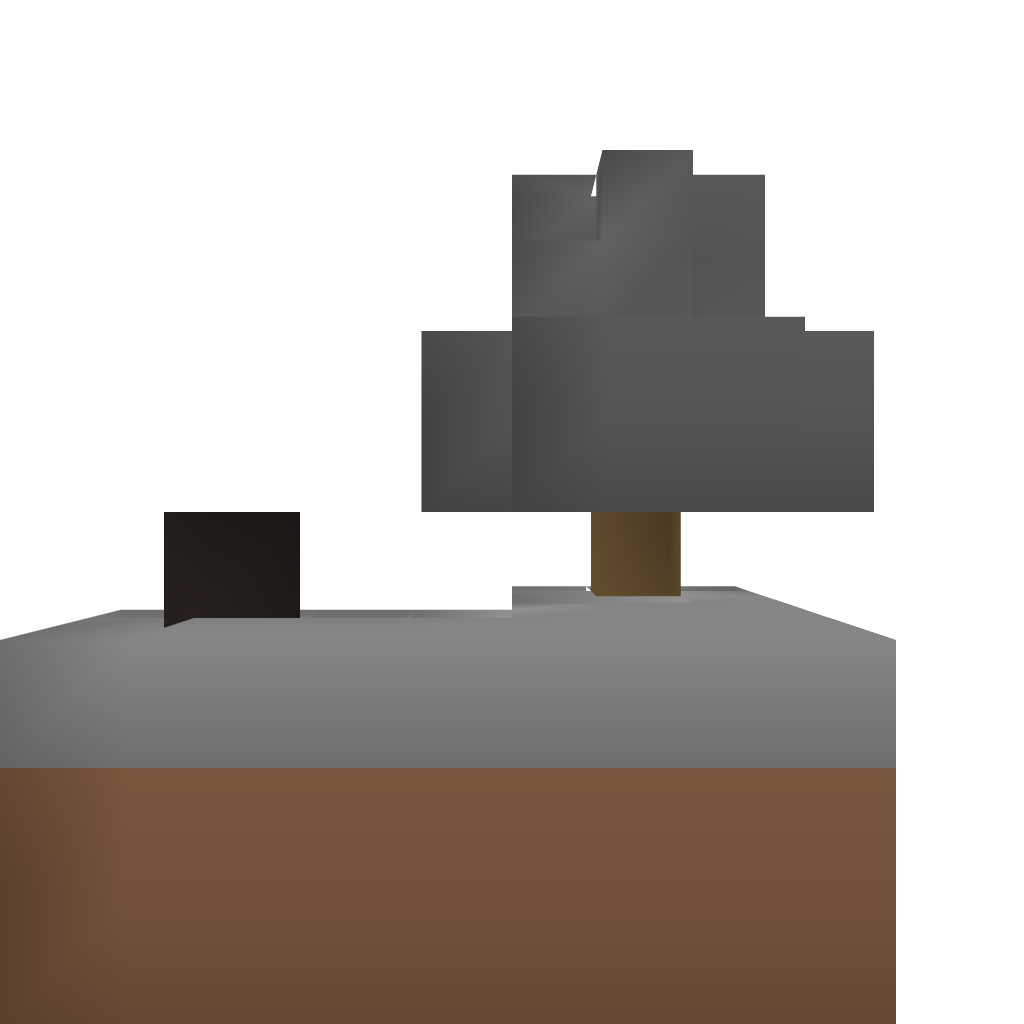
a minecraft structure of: Skyblock (Easy)